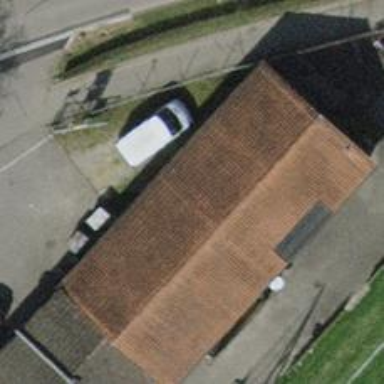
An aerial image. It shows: Restaurant.